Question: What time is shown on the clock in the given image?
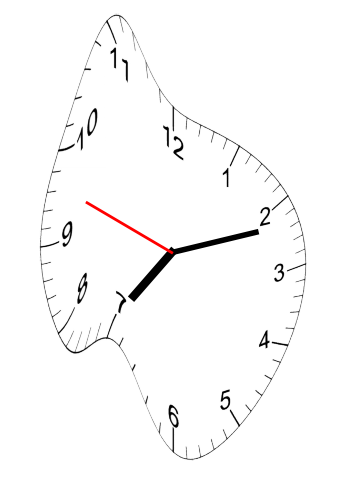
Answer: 07:11:48